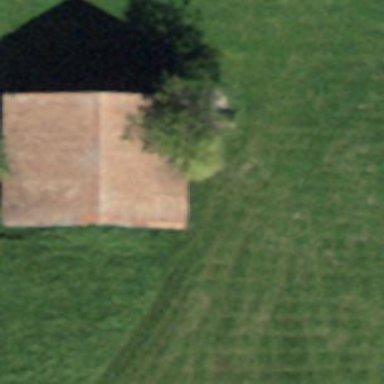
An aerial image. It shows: Rural barn.